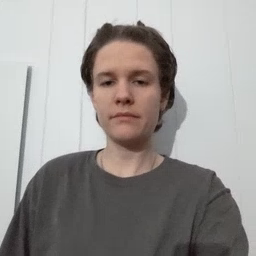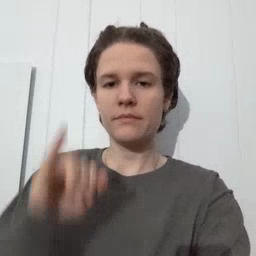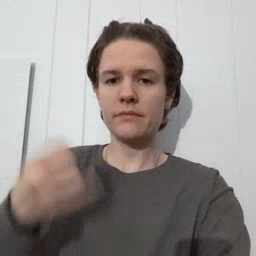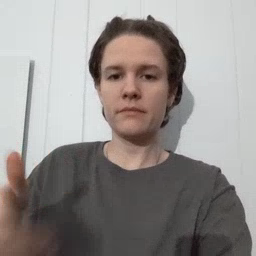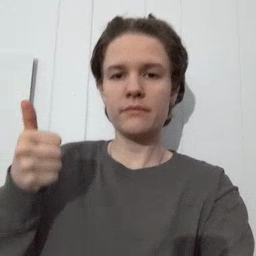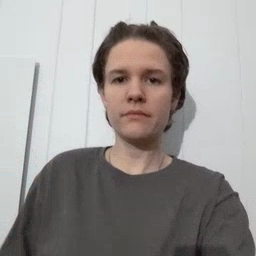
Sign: jeans